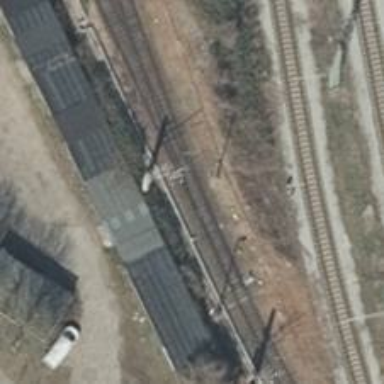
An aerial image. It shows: Railway switch.